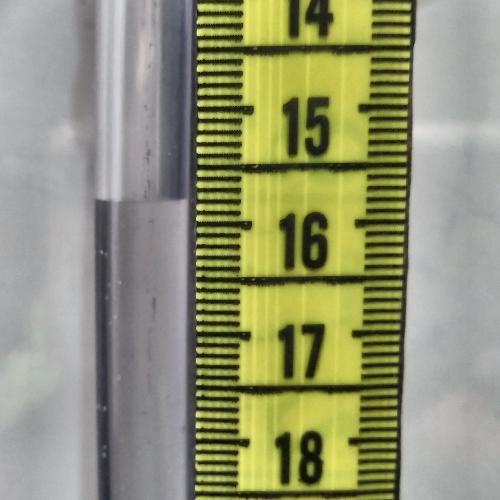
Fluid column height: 15.8 cm